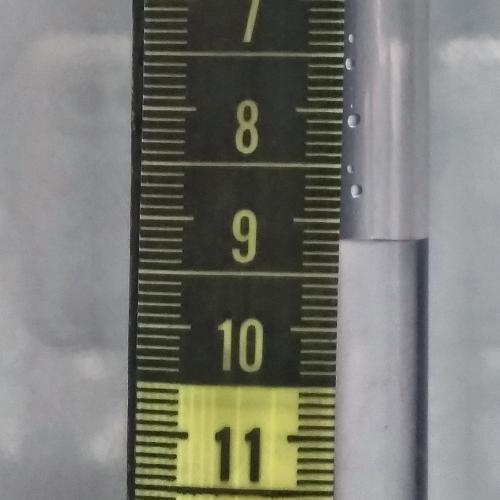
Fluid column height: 9.2 cm